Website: macys
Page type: billing-address
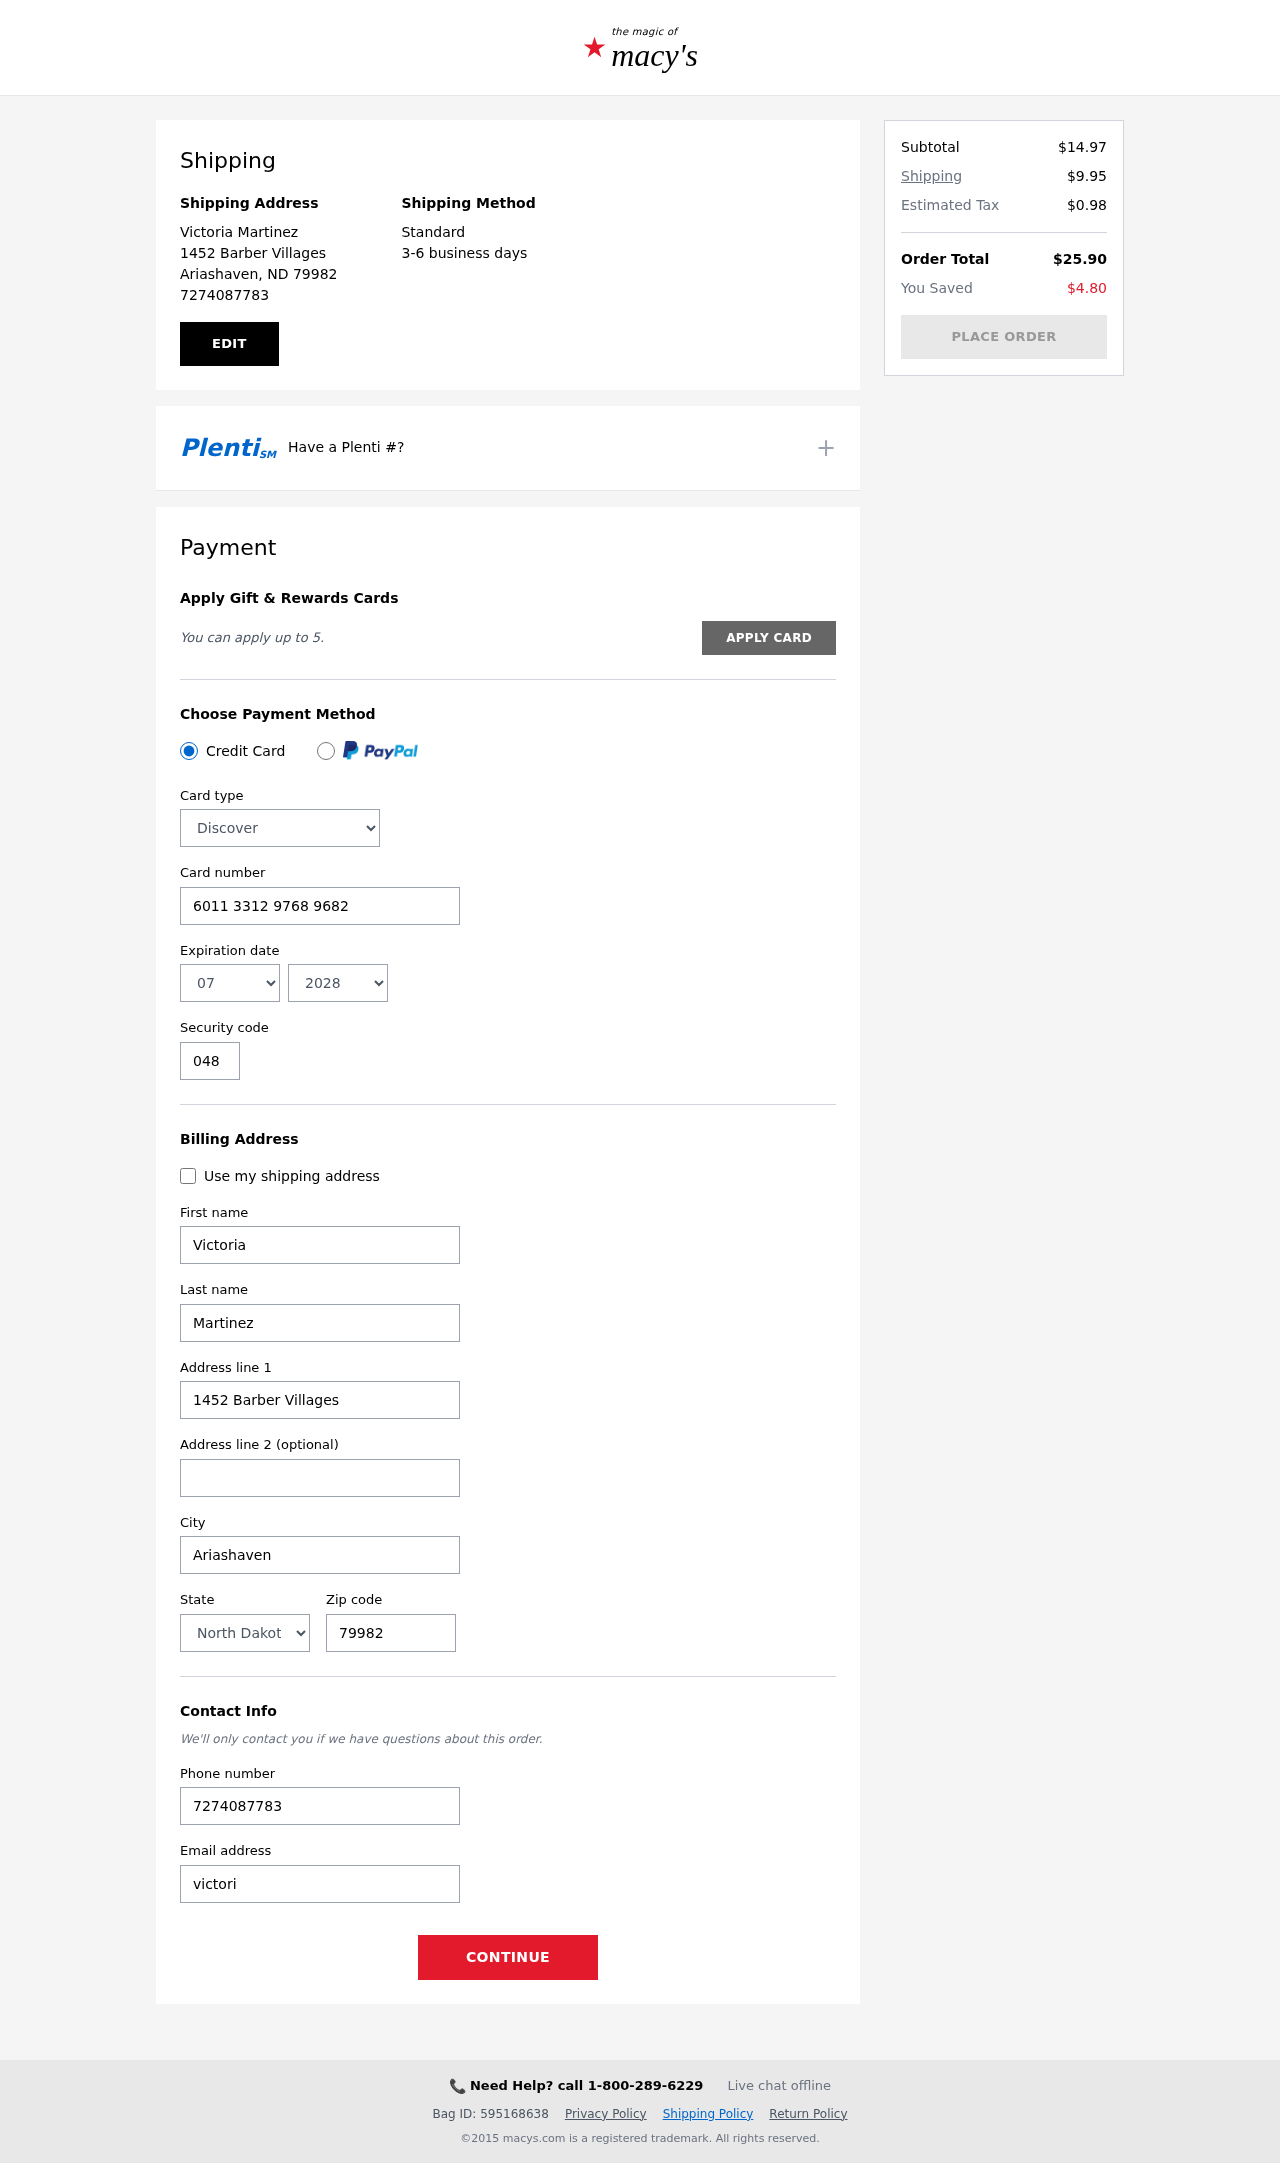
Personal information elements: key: PII_CARD_CVV
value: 048
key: PII_CARD_EXPIRY_MONTH
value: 07
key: PII_CARD_EXPIRY_YEAR
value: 28
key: PII_CARD_NUMBER
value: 6011 3312 9768 9682
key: PII_CARD_TYPE
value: Discover
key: PII_CITY
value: Ariashaven
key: PII_CITY_STATE_ZIP
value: Ariashaven, ND 79982
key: PII_EMAIL
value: victoria_martinez@hotmail.com
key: PII_FIRSTNAME
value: Victoria
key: PII_FULLNAME
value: Victoria Martinez
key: PII_LASTNAME
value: Martinez
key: PII_PHONE
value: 7274087783
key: PII_POSTCODE
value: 79982
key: PII_STATE
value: North Dakota
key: PII_STREET
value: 1452 Barber Villages
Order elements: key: ORDER_SUBTOTAL
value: $14.97
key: ORDER_SHIPPING_COST
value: $9.95
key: ORDER_TAX
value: $0.98
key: ORDER_TOTAL
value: $25.90
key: ORDER_SAVINGS
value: $4.80